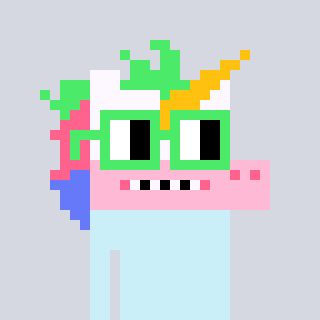
a pixel art character with square light green glasses, a unicorn-shaped head and a teal-colored body on a cool background